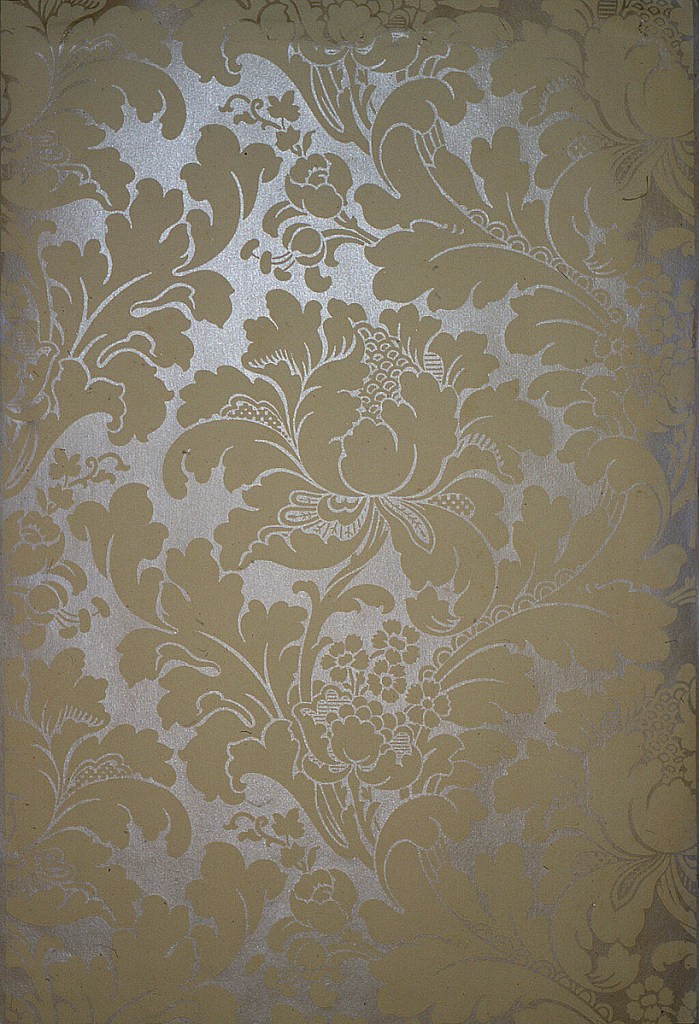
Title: Sidewall - sample
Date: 1906–08
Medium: Machine-printed
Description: Damask-like design. large-scale flower set within large acanthus leaves, forming diaper pattern. Printed on pale gold mica background.